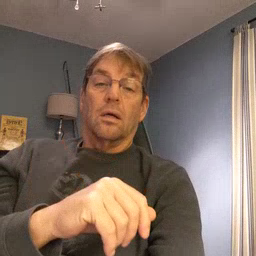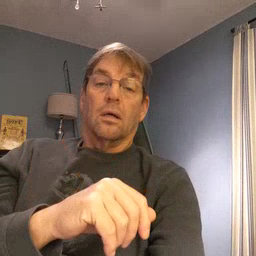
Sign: tomorrow